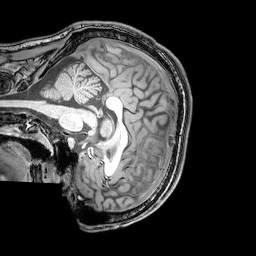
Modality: T1w
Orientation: sagittal
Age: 24
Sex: male
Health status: healthy
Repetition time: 0.081 s
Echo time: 0.037 s